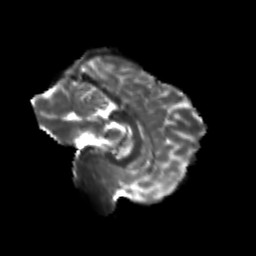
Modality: T2w
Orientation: sagittal
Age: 21
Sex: male
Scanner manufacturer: siemens
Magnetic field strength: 3 T
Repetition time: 3.5 s
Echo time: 0.113 s